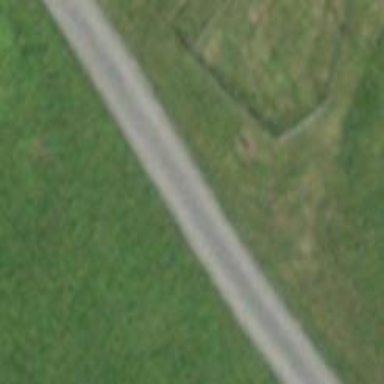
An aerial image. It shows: Unclassified road with asphalt surface.